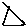
Label: triangle